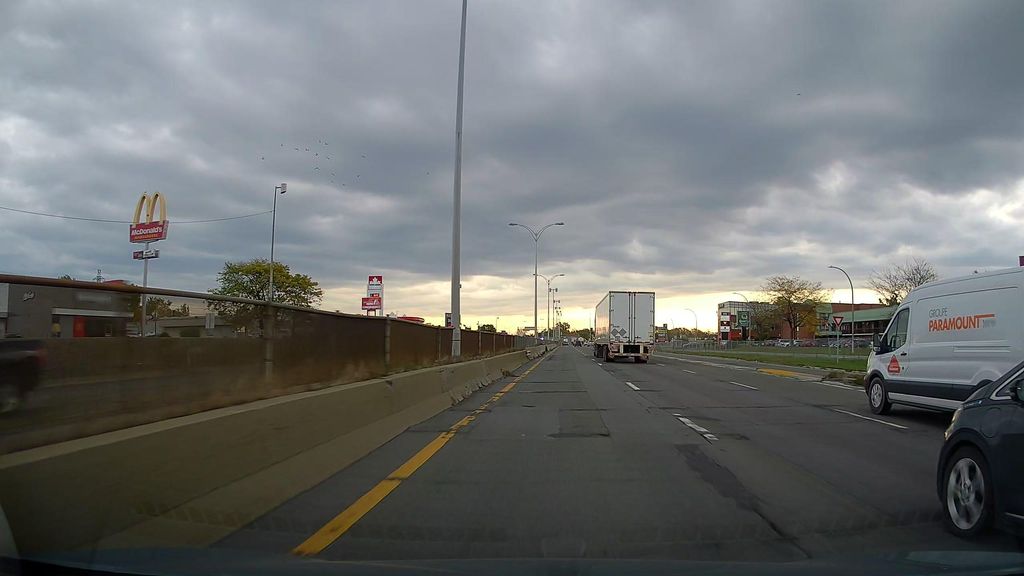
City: montreal